The plot shows how the frequency content of a bearing vibration signal evolves over time (STFT spectrogram). Based on the visible evidence, which condition applies: normal, inner_race, outer_race, ball?
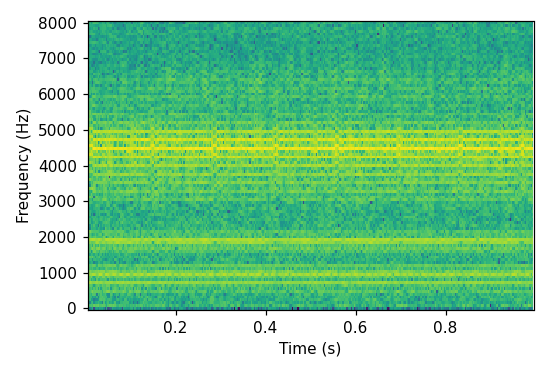
Answer: outer_race